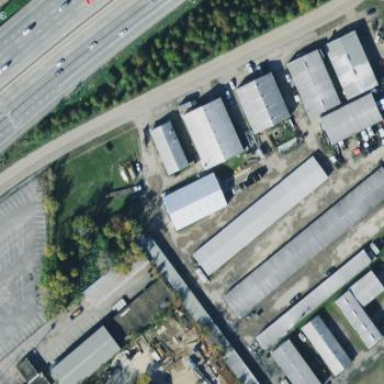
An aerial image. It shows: Industrial building.